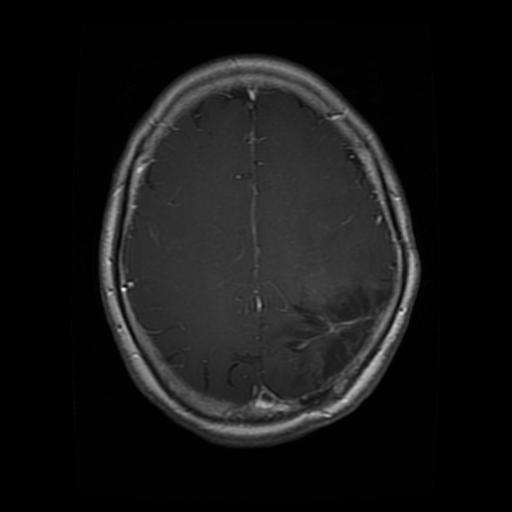
Label: glioma